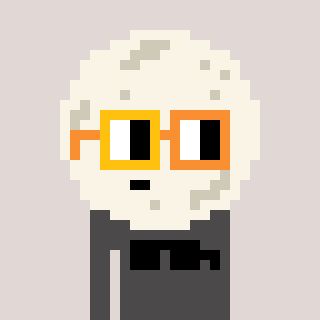
a pixel art character with square yellow and orange glasses, a moon-shaped head and a grayscale-colored body on a warm background